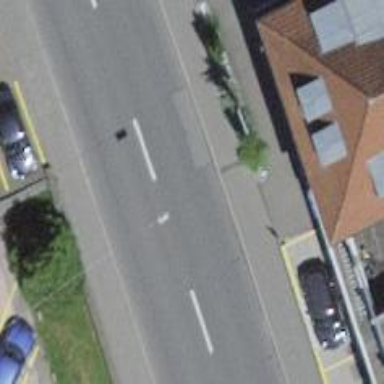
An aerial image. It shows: Secondary road with asphalt surface and sidewalks on both sides.